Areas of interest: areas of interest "Home Furnishing and Building Materials Market"
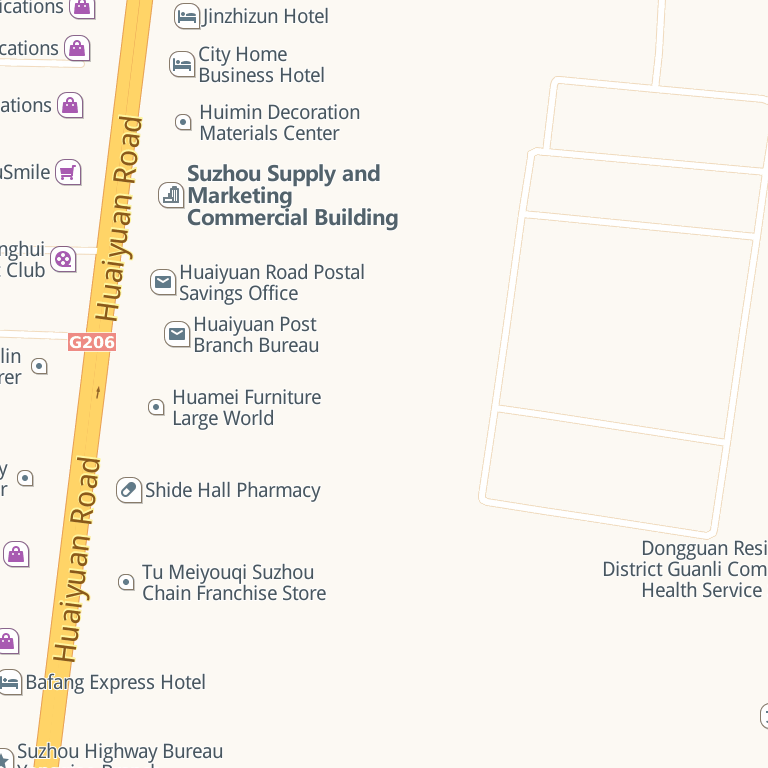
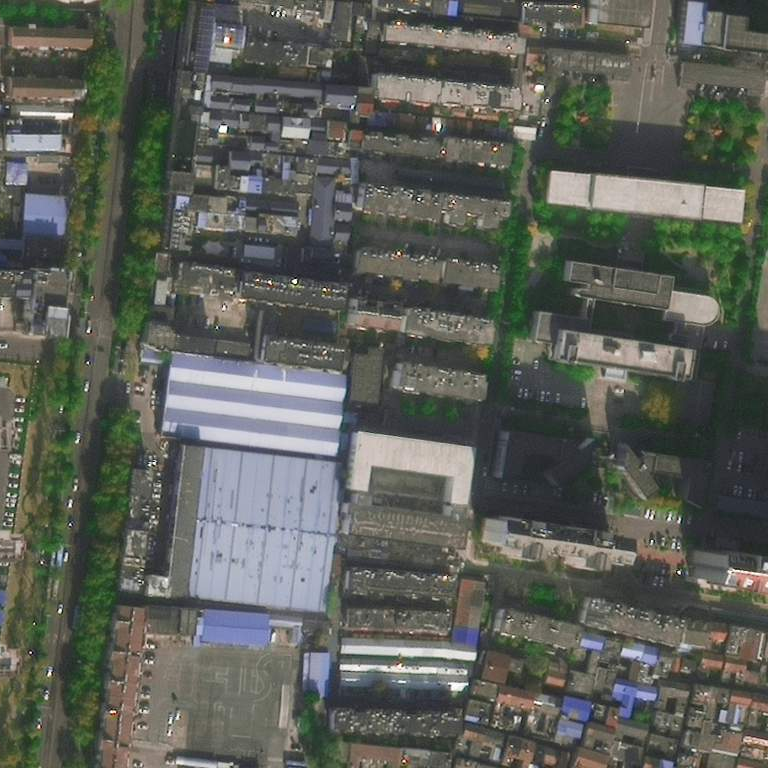